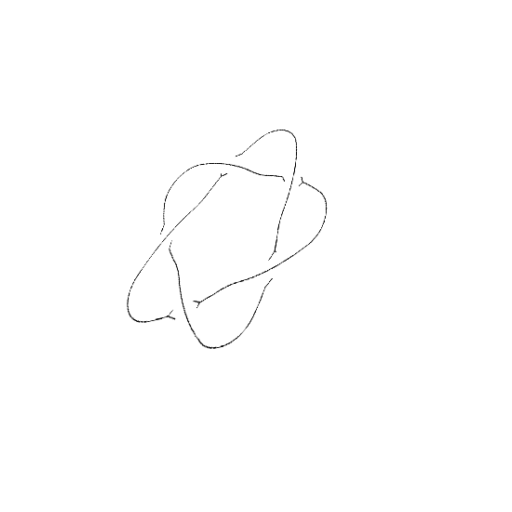
Crossing number: 5